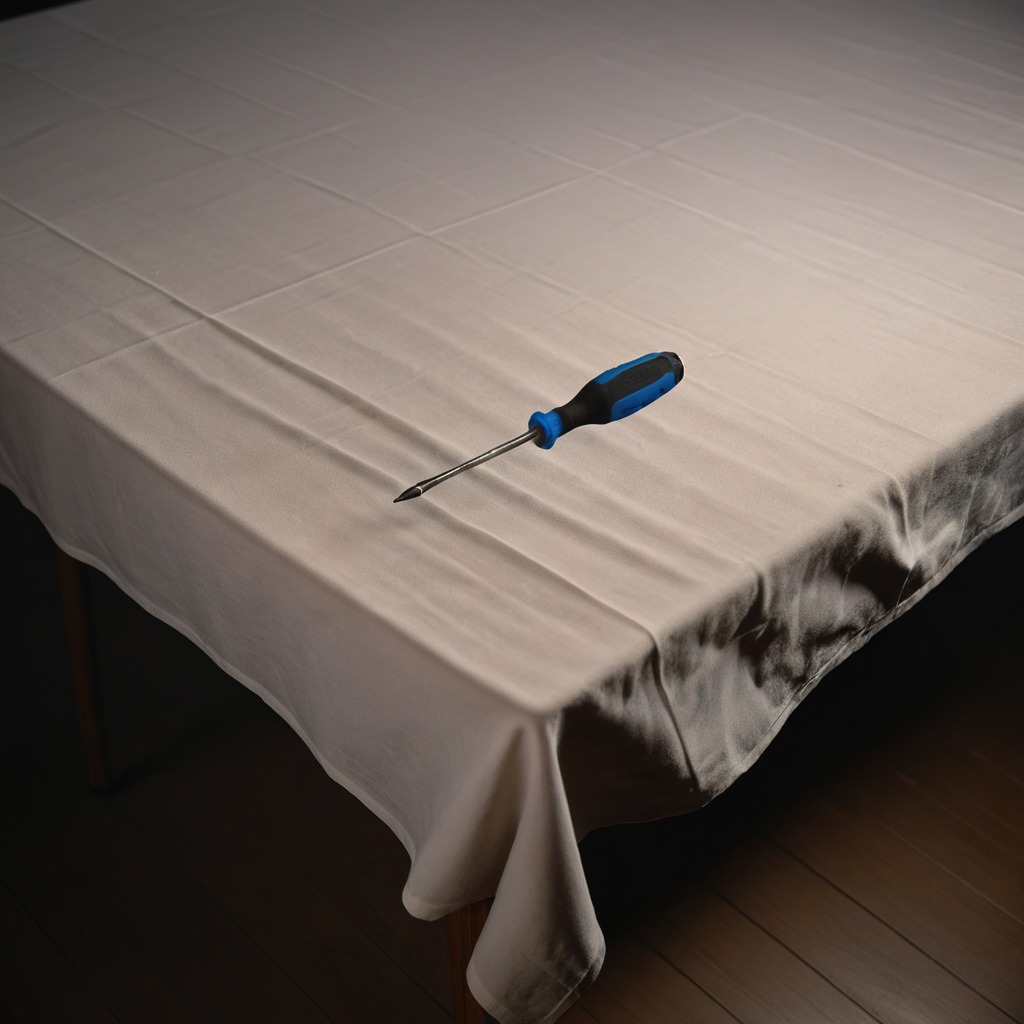
A screwdriver is lying on the wooden table.